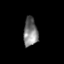
Tissue: skin
Cell type: Epithelial cells
Senescence score: 0.2152
Nuclear area (px): 395
Mean DAPI intensity: 125.035